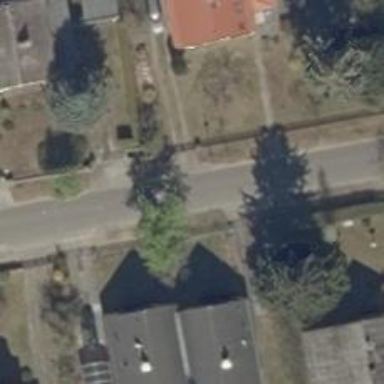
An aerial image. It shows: Residential road with asphalt surface.